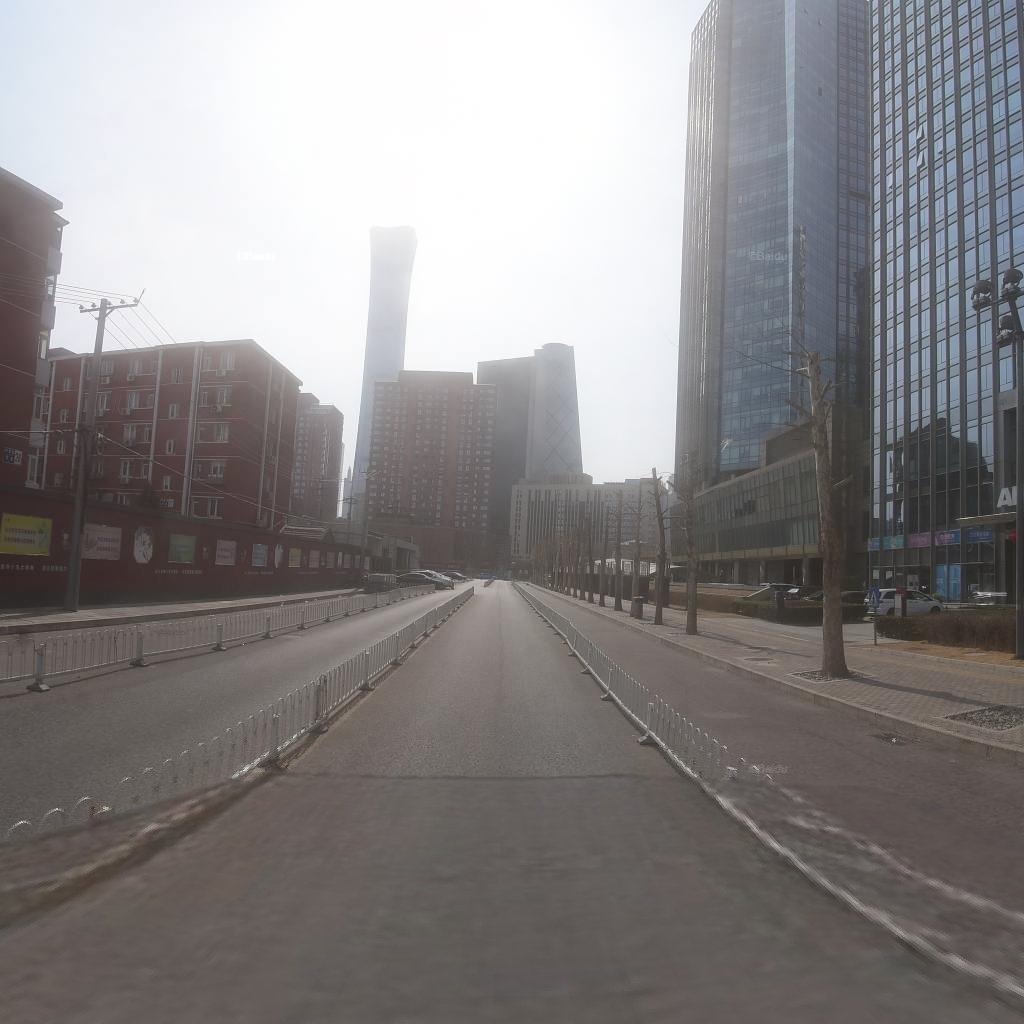
Region: Chaoyang
Road damage annotations: longitudinal crack